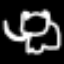
Label: frog